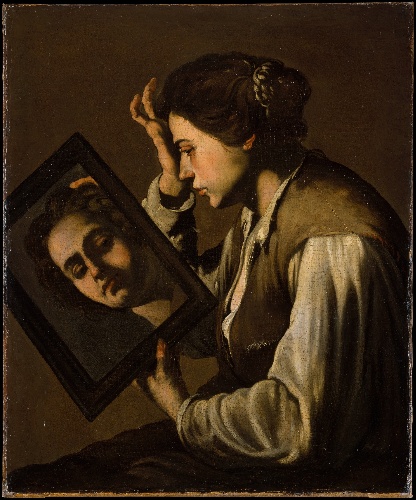
Title: The Sense of Sight
Artist: Master of the Annunciation to the Shepherds
Artist bio: Italian, active Naples, ca. 1620–40
Object type: Painting
Classification: Paintings
Medium: Oil on canvas
Dimensions: Overall, with added strips, 29 7/8 x 24 7/8 in. (75.9 x 63.2 cm); without additions 27 3/4 x 21 3/4 in. (70.5 x 55.2 cm)
Department: European Paintings
Credit line: The Jack and Belle Linsky Collection, 1982
Accession year: 1982
Repository: Metropolitan Museum of Art, New York, NY
Tags: Women|Mirrors